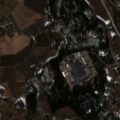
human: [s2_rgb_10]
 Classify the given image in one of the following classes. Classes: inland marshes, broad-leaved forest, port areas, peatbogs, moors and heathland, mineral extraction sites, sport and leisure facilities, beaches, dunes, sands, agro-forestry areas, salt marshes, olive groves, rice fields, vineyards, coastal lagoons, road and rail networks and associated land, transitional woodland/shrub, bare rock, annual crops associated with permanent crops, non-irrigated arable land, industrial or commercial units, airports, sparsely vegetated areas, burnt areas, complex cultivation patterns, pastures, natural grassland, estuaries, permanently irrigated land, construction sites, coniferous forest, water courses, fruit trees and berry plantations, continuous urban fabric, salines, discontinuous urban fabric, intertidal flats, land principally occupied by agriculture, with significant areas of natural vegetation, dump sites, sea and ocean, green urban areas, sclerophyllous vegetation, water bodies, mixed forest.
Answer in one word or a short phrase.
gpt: discontinuous urban fabric, non-irrigated arable land, land principally occupied by agriculture, with significant areas of natural vegetation, mixed forest